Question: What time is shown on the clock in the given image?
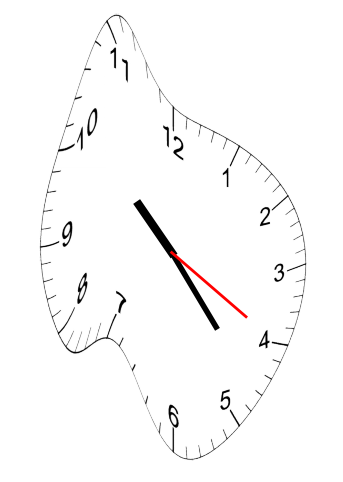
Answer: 10:23:20